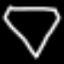
Label: diamond